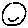
Label: smiley face